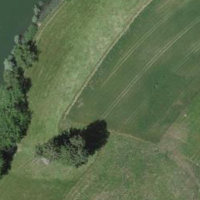
EUNIS habitat code: 52
Species observed at this site:
Prunella vulgaris